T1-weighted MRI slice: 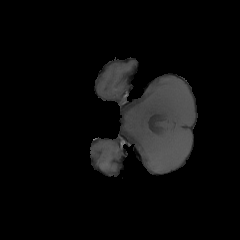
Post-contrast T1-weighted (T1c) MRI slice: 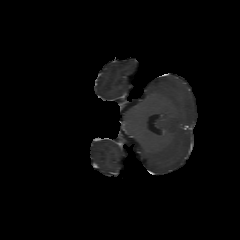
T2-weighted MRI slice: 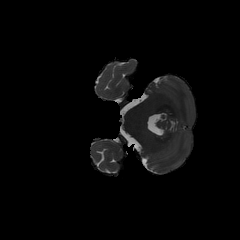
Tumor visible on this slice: no